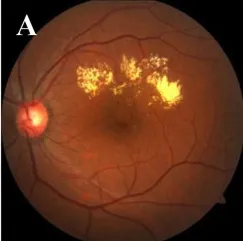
Multimodal imaging at the initial visit. (A) Fundus examination of the left eye shows an isolated off-white lesion near the macular area and a large level of muddy-like exudate above the macular area.
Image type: ophthalmic_imaging (fundus_photograph)